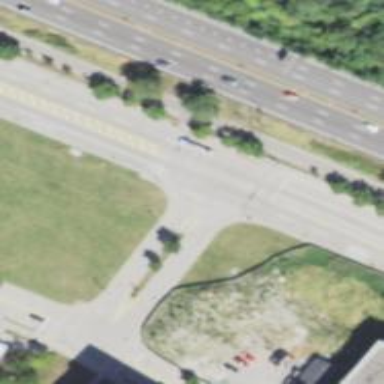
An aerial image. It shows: Secondary road with sidewalk on the left.